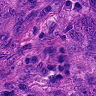
Metastatic tissue present: yes